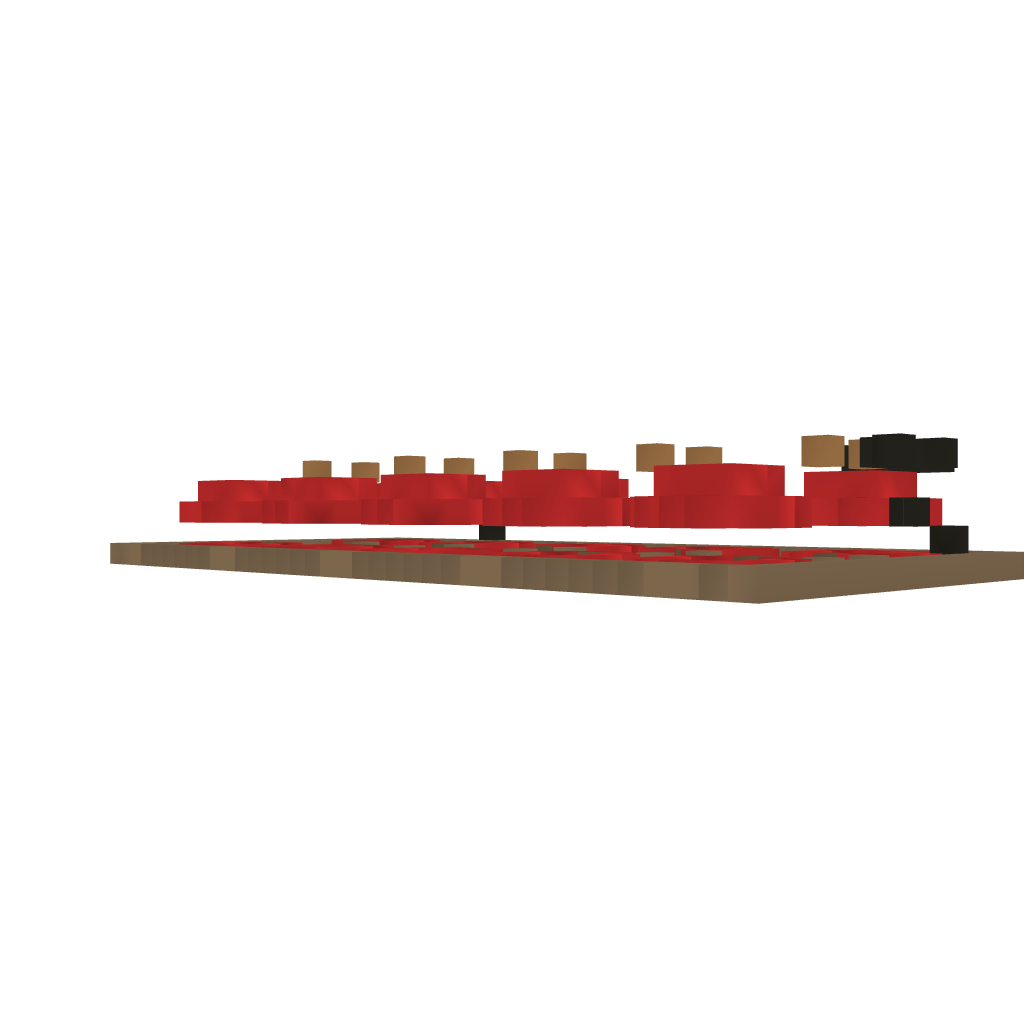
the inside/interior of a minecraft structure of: Mushroom Village